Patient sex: F
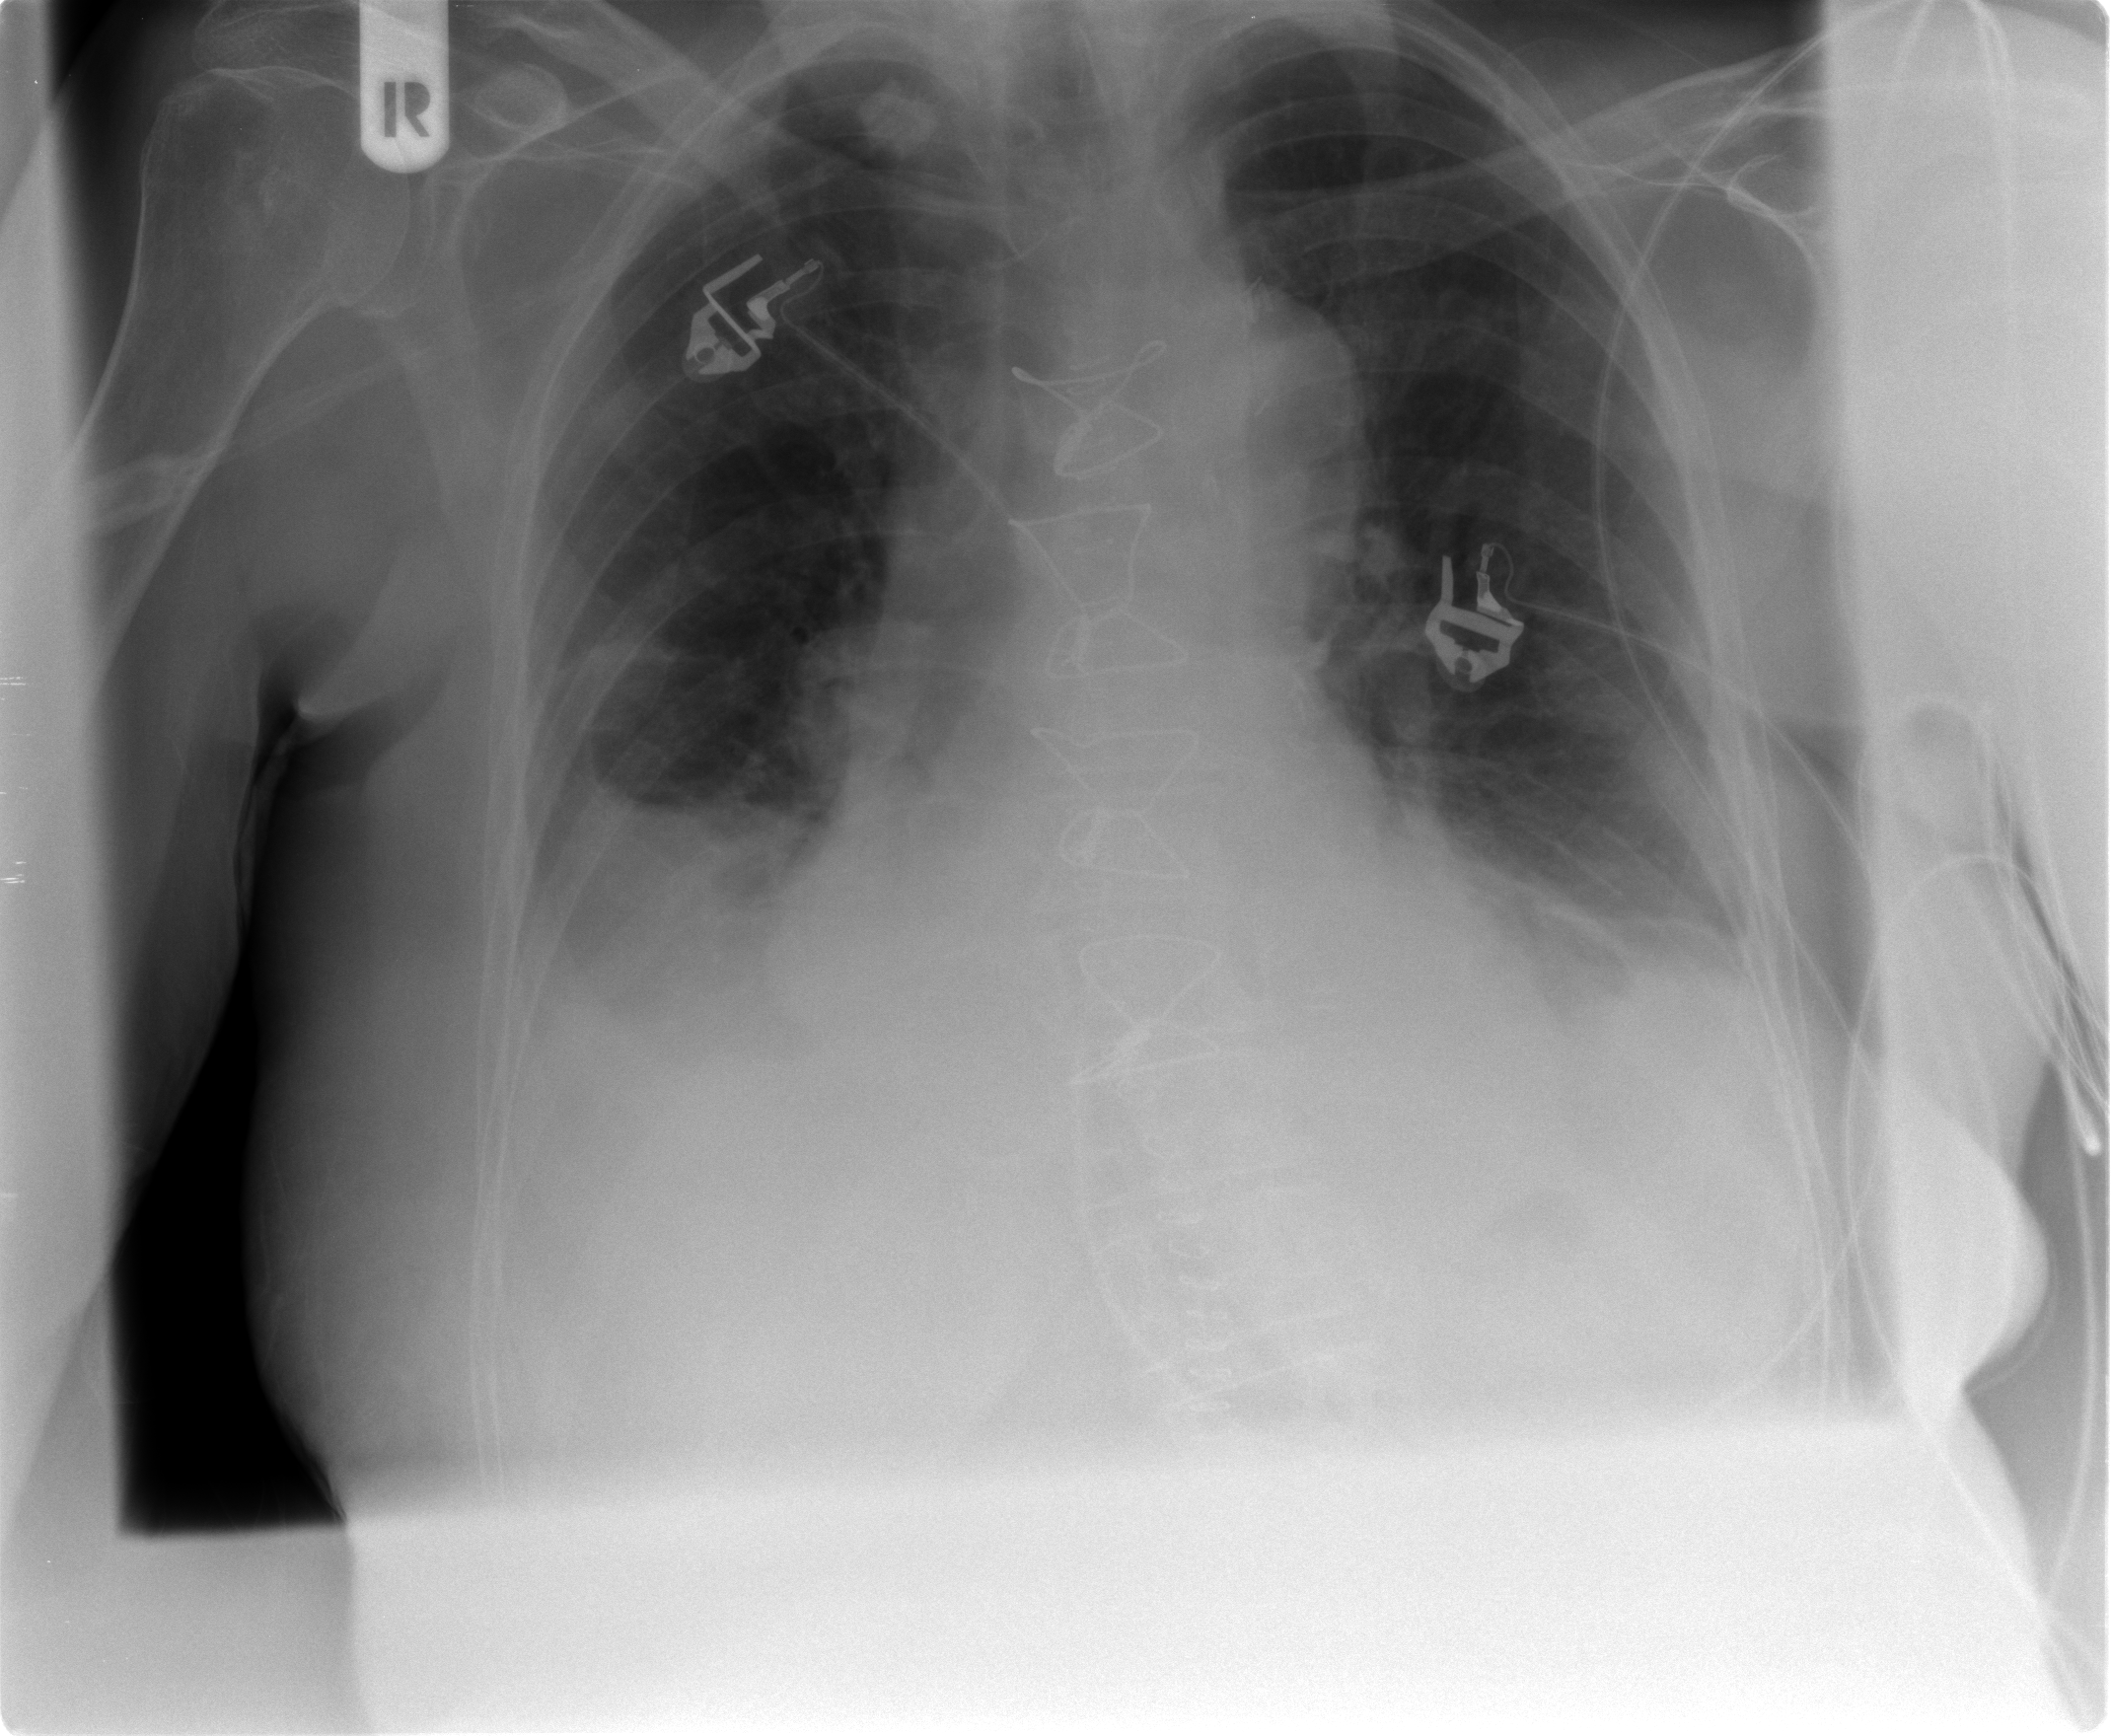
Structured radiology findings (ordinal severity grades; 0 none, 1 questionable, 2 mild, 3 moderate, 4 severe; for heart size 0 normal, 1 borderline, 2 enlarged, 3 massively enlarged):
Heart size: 2
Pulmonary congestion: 2
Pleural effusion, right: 3
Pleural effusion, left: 2
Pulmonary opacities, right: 1
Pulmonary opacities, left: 1
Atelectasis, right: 2
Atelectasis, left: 2